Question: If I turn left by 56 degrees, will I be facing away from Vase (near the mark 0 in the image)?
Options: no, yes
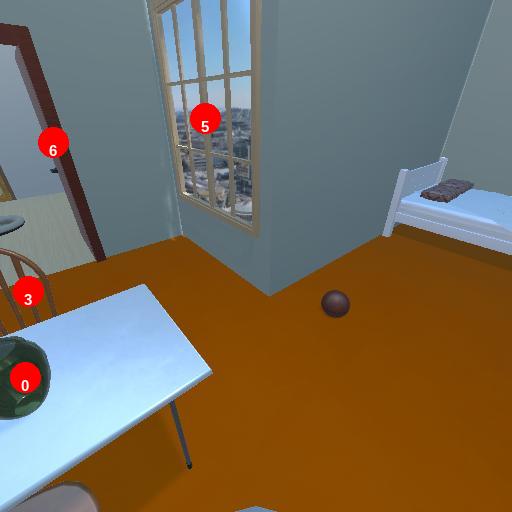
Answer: no